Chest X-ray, AP view. Patient: 26 years old, sex F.
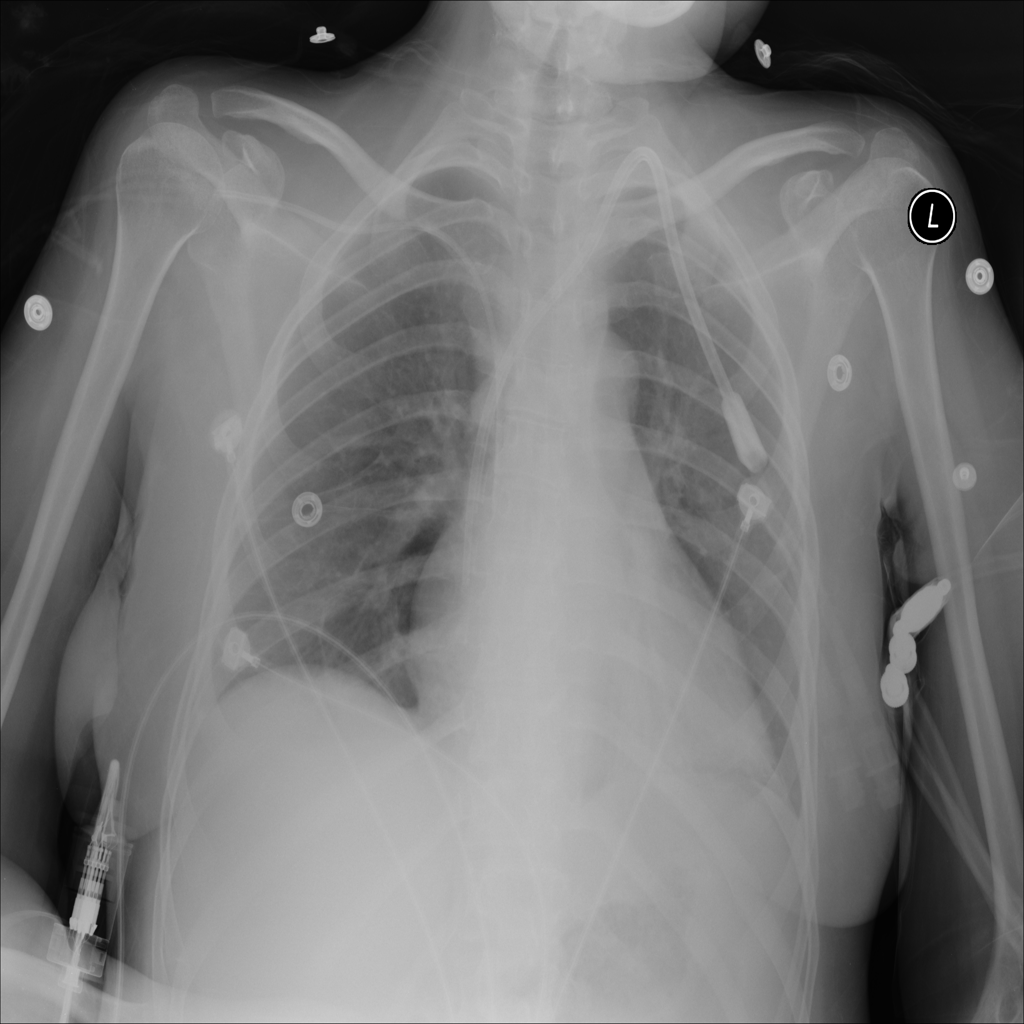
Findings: No Finding